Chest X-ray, PA view. Patient: 45 years old, sex F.
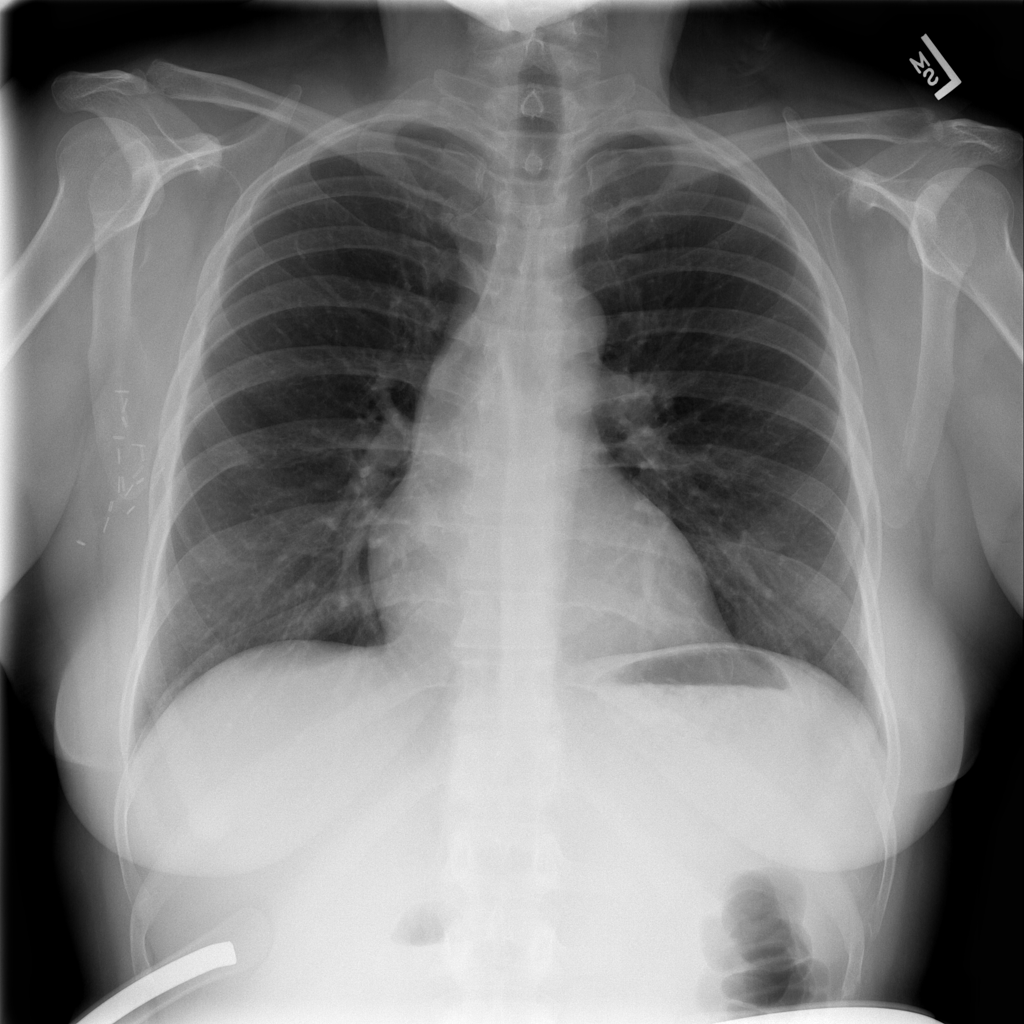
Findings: No Finding